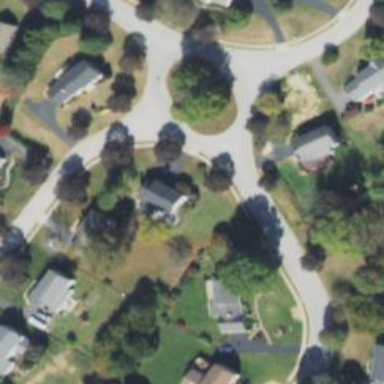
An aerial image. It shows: Residential road with roundabout.